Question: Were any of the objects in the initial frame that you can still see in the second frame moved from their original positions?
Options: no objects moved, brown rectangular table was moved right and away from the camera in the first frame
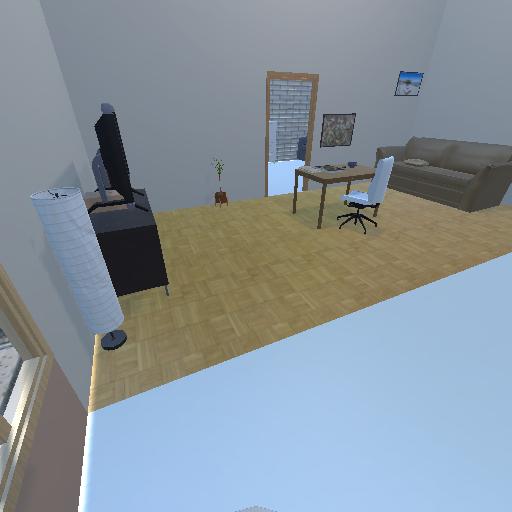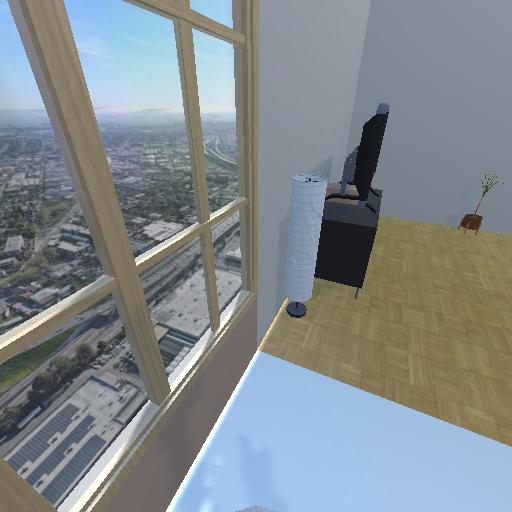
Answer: no objects moved